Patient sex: M
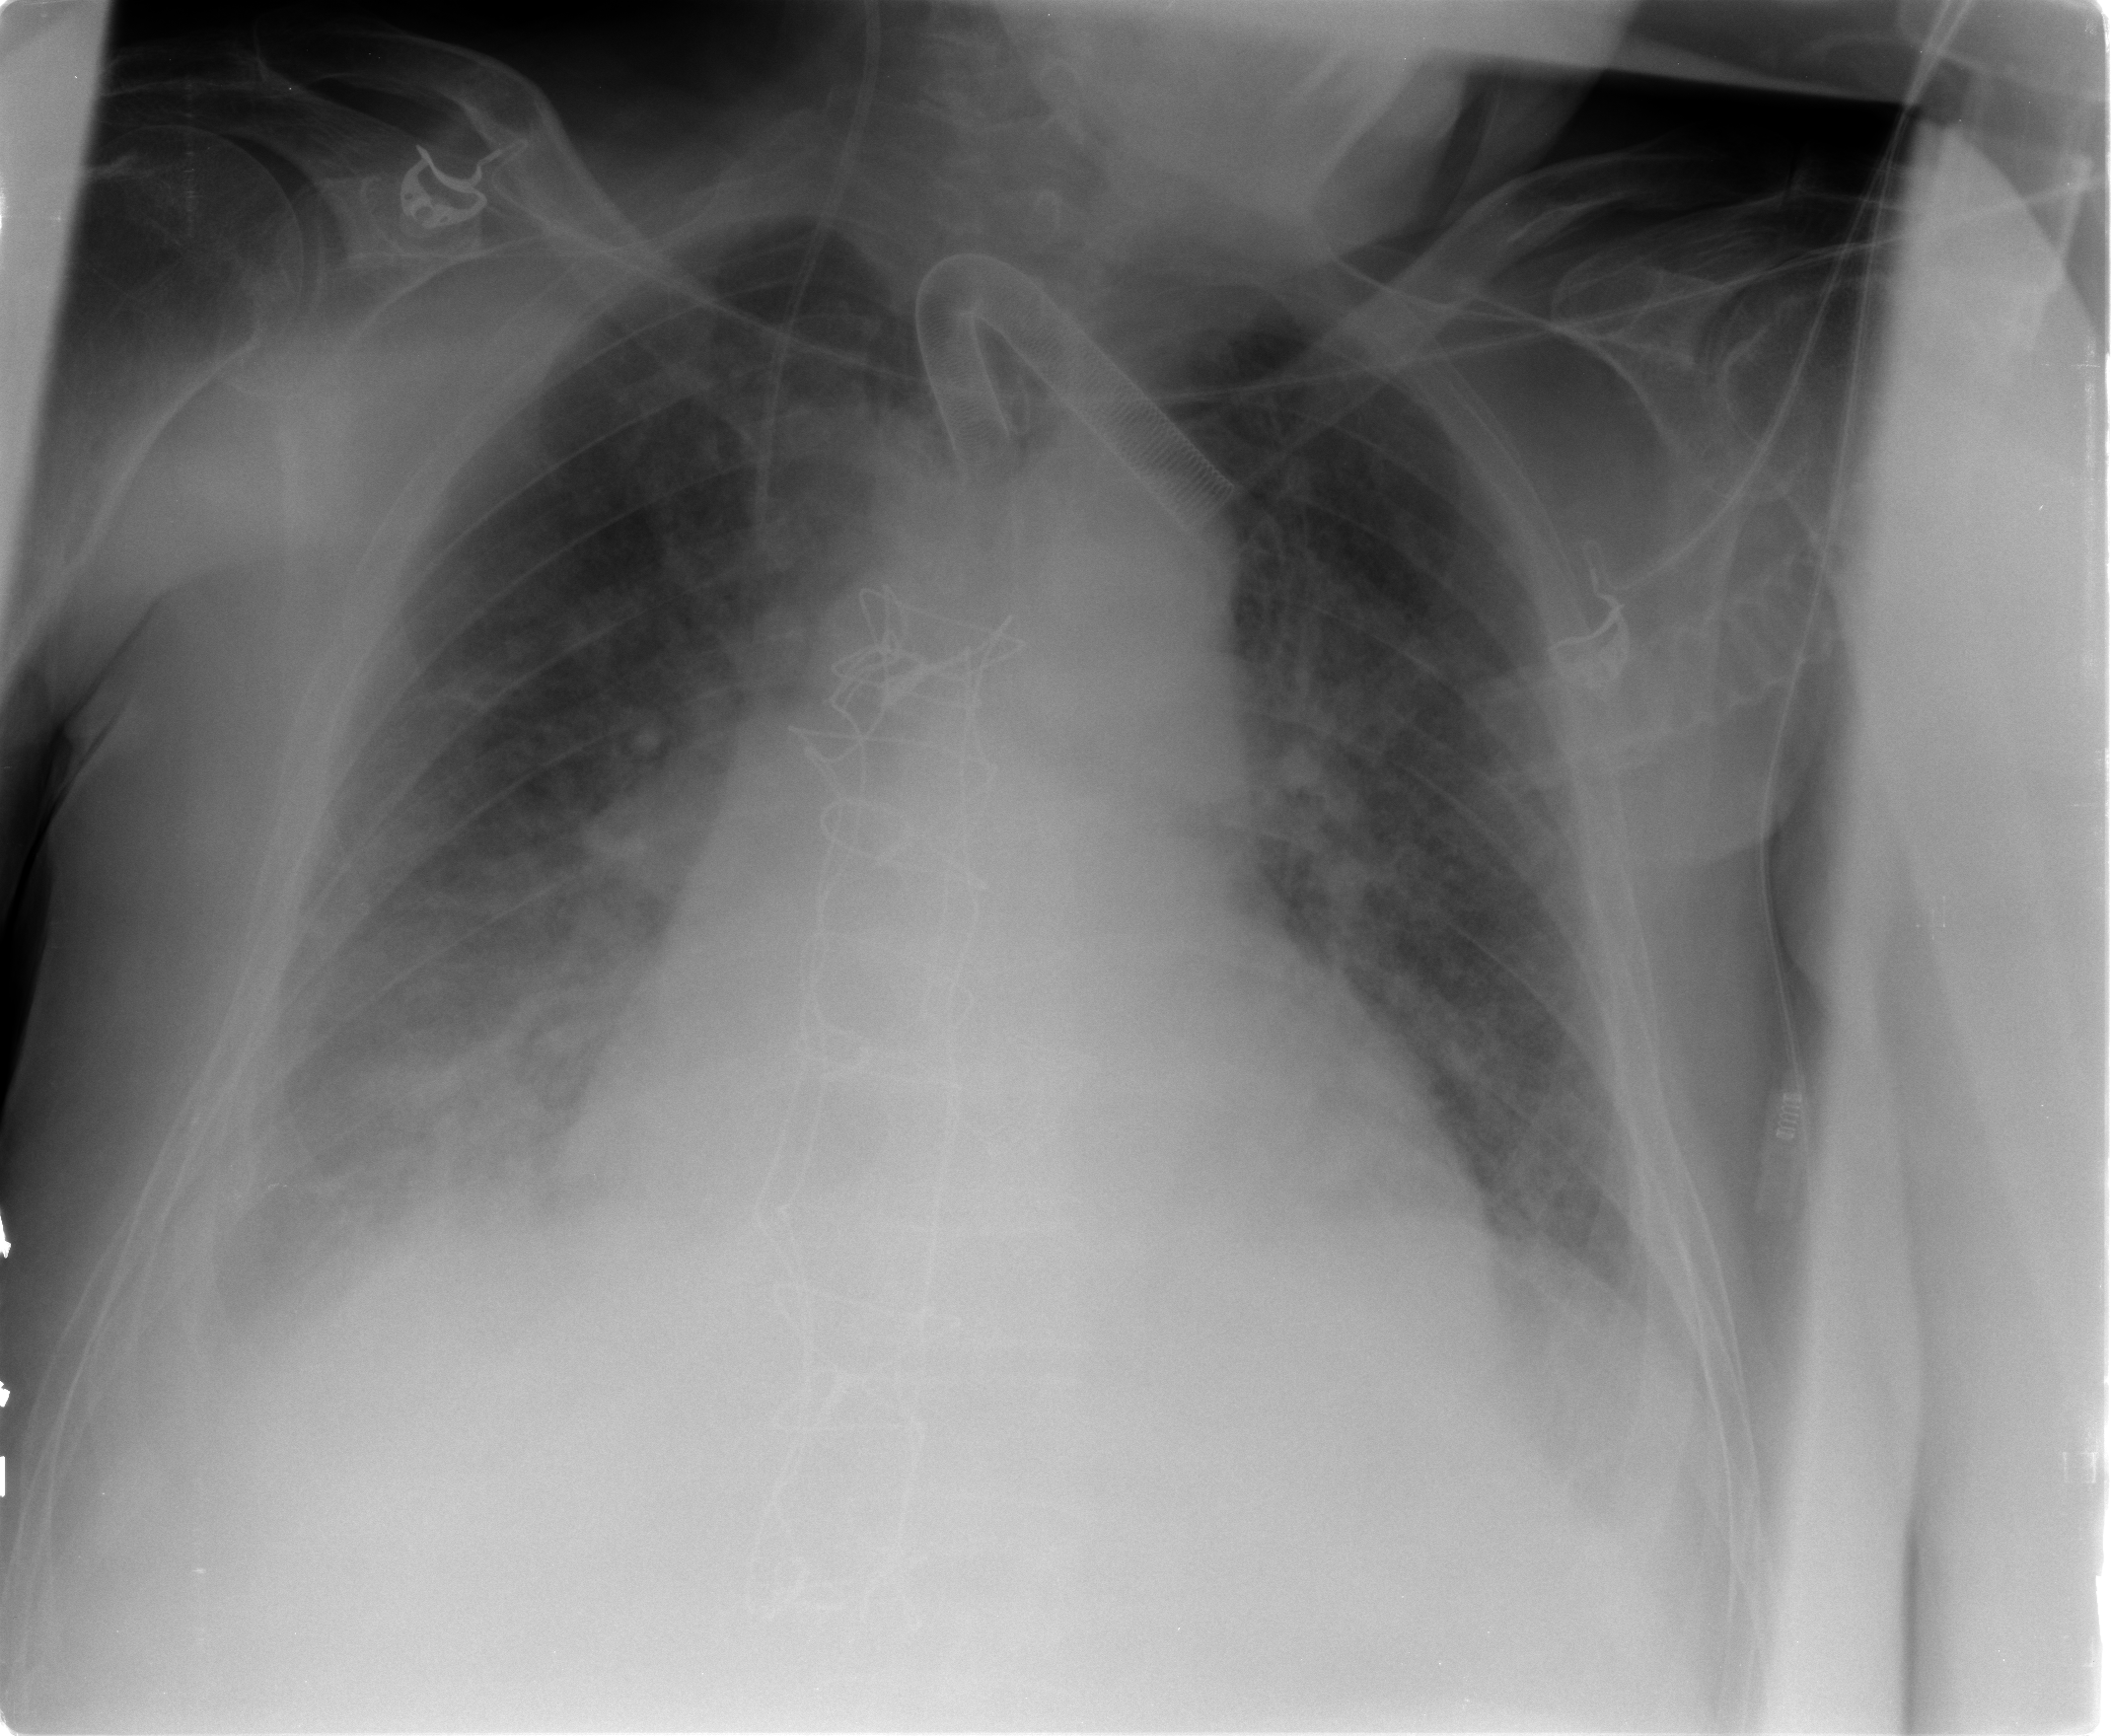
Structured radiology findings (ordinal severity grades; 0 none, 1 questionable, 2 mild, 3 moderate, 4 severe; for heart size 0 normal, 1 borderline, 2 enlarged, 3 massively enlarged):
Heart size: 2
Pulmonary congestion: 2
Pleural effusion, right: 2
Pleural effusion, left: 2
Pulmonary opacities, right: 2
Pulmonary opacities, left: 2
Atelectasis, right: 2
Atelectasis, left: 2